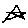
Label: star